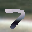
Label: 7